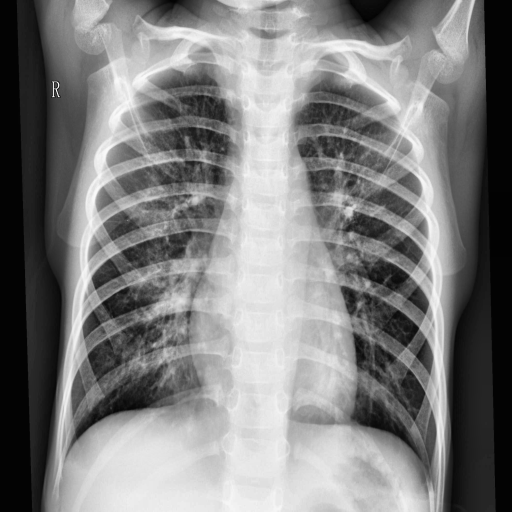
Finding: PNEUMONIA